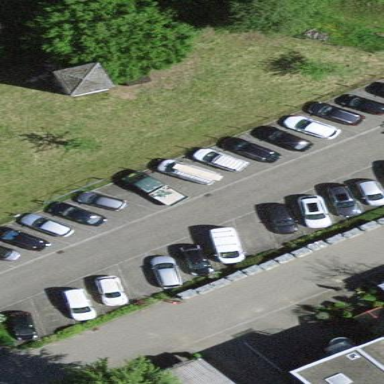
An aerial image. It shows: Parking area.